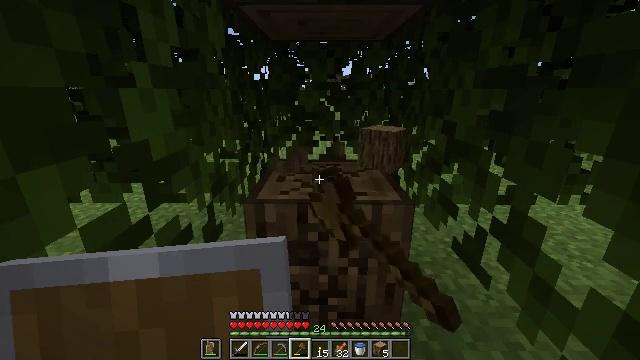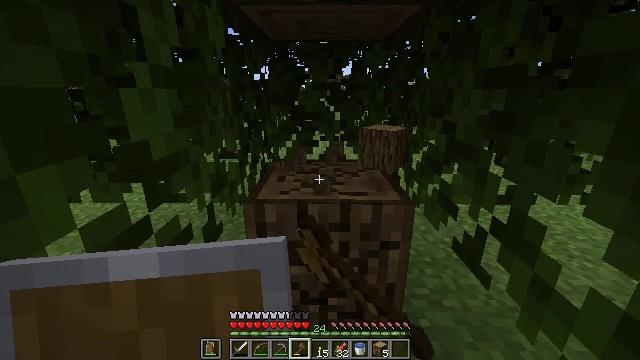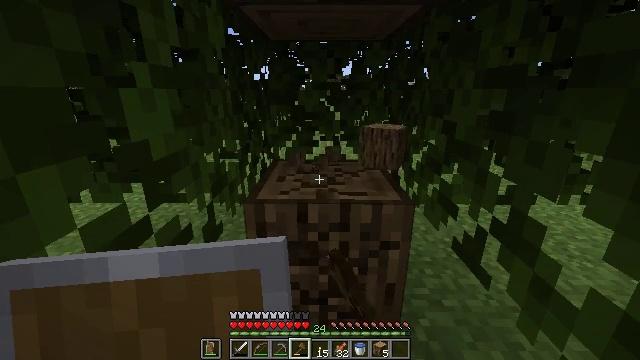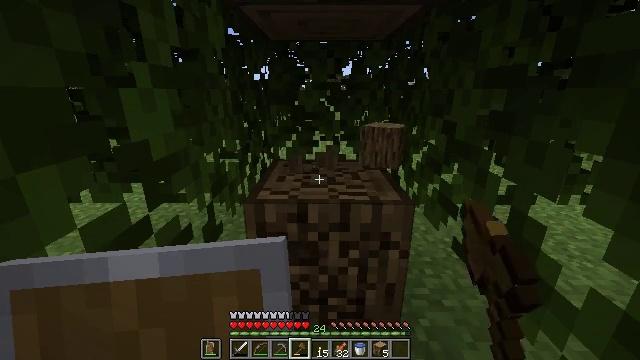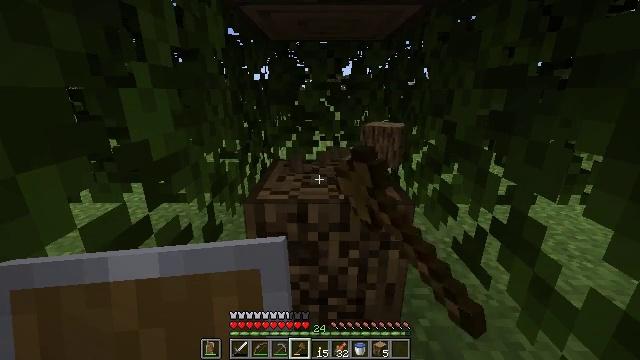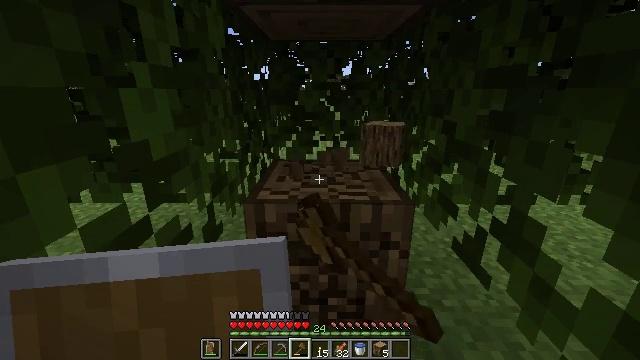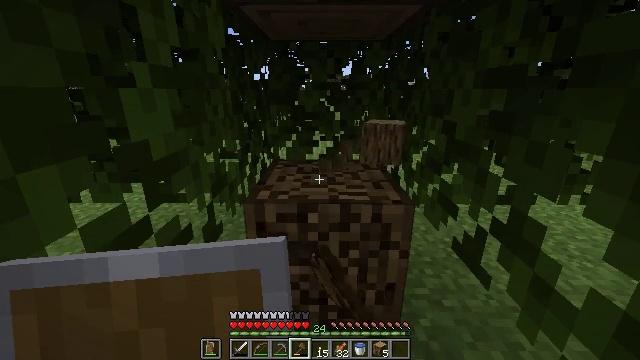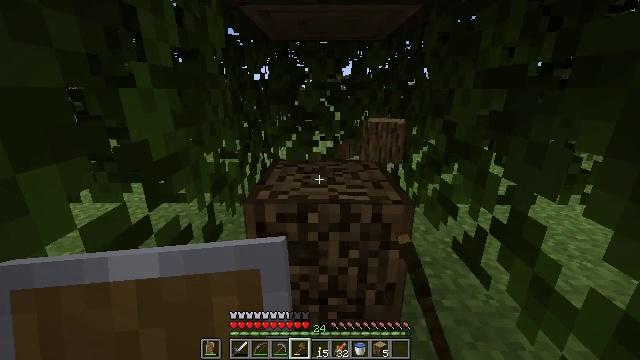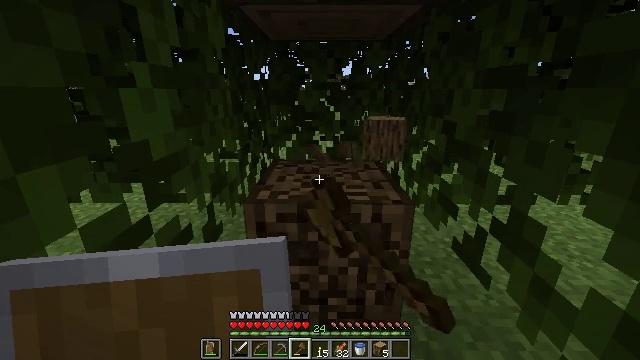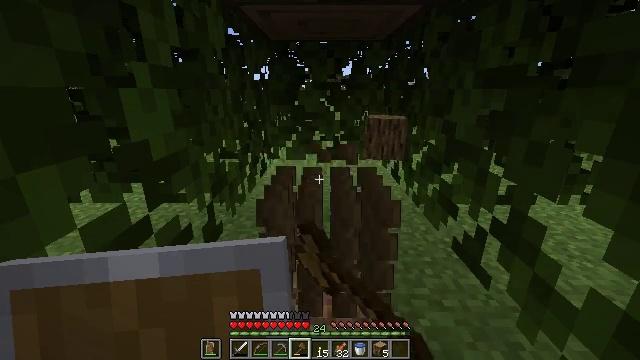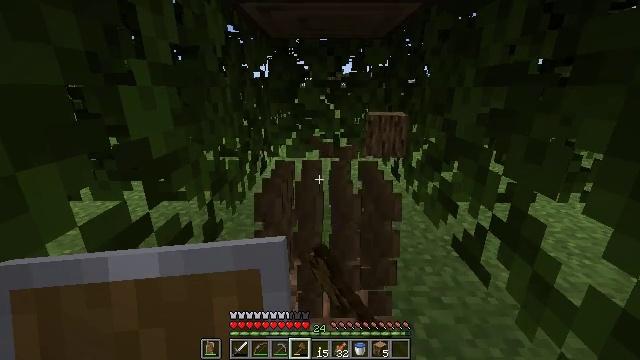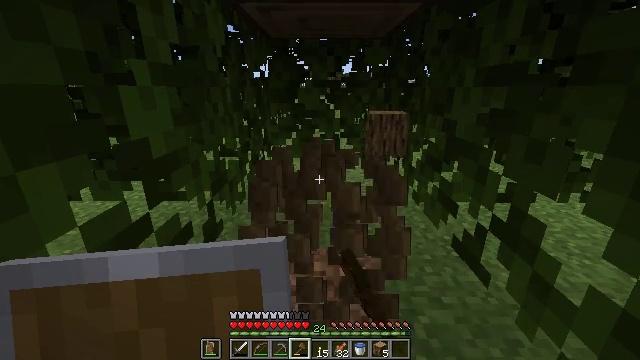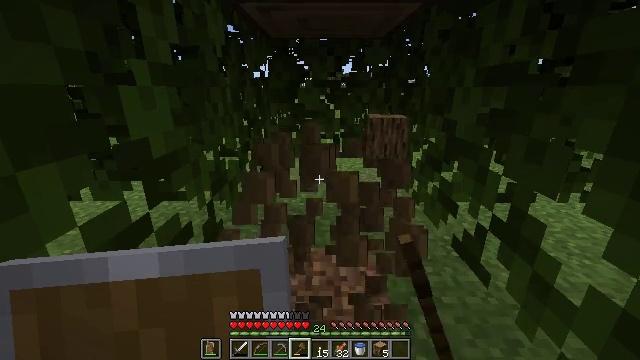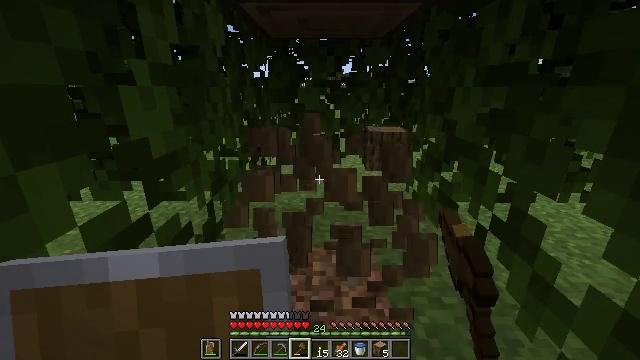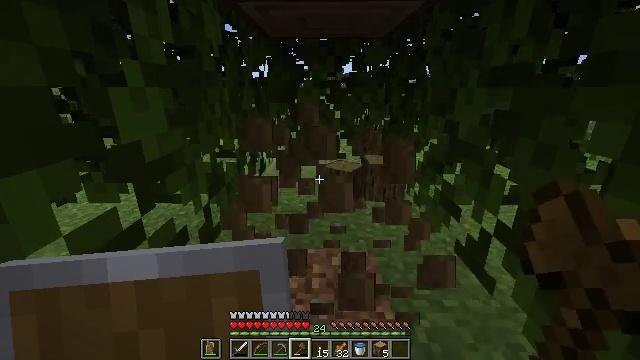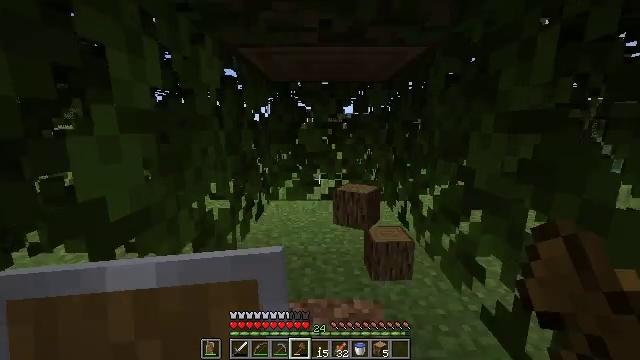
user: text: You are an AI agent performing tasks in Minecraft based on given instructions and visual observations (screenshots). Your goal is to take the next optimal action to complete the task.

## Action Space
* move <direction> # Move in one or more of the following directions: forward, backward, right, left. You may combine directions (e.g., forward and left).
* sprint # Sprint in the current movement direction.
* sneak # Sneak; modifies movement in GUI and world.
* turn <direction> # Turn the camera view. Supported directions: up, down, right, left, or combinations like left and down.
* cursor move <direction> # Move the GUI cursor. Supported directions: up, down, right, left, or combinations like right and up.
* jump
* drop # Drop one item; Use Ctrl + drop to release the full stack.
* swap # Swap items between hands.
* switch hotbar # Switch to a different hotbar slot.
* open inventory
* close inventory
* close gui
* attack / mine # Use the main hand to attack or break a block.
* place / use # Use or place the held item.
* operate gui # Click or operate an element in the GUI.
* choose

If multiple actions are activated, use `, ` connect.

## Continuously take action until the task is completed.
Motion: motion action
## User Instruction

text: Chop down the oak log.
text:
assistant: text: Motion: attack / mine
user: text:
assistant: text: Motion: attack / mine
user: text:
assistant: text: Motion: attack / mine
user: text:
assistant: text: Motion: attack / mine
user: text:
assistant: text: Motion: attack / mine
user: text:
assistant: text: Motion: attack / mine
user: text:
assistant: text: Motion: attack / mine
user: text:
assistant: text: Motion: attack / mine
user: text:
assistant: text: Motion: attack / mine
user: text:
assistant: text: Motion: attack / mine
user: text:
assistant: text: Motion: attack / mine
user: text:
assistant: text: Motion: attack / mine
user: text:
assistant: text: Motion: attack / mine
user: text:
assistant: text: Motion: move forward, attack / mine
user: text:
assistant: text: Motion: move forward, turn up, attack / mine
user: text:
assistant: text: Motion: move forward, turn left and up, attack / mine
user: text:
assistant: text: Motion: move forward, turn up, attack / mine
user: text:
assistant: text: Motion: move forward, turn left and up, attack / mine
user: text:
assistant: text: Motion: move forward, turn up, attack / mine
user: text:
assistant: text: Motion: move forward, turn up, attack / mine
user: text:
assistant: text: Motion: attack / mine
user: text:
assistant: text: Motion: turn up, attack / mine
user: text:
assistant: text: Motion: turn up, attack / mine
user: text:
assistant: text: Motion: turn right and up, attack / mine
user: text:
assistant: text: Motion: turn right and up, attack / mine
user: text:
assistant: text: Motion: turn up, attack / mine
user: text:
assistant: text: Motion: turn up, attack / mine
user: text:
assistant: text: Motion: attack / mine
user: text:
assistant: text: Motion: attack / mine
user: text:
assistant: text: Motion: attack / mine